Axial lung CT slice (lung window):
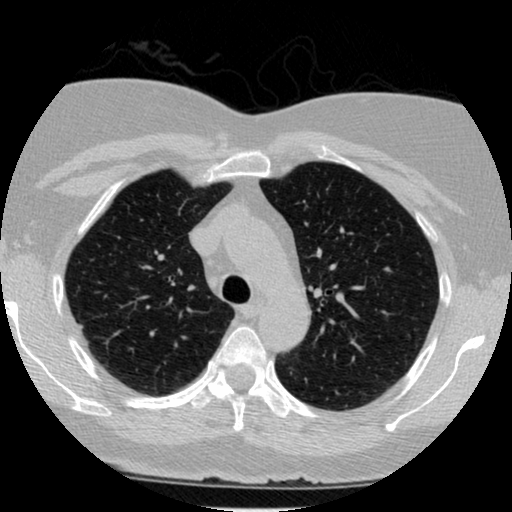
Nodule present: no